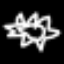
Label: octagon